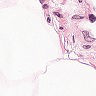
Metastatic tissue present: no